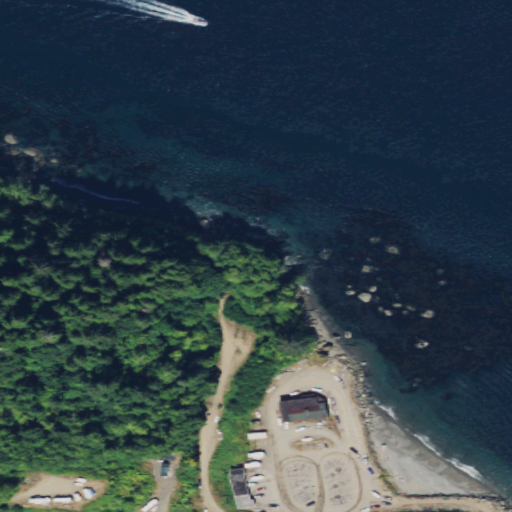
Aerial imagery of cape in Washington named Sekiu Point containing open water, open development, evergreen forest, deciduous forest, barren land, low intensity development, medium intensity development, pasture, and high intensity development